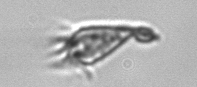
Label: Paratontonia_gracillima